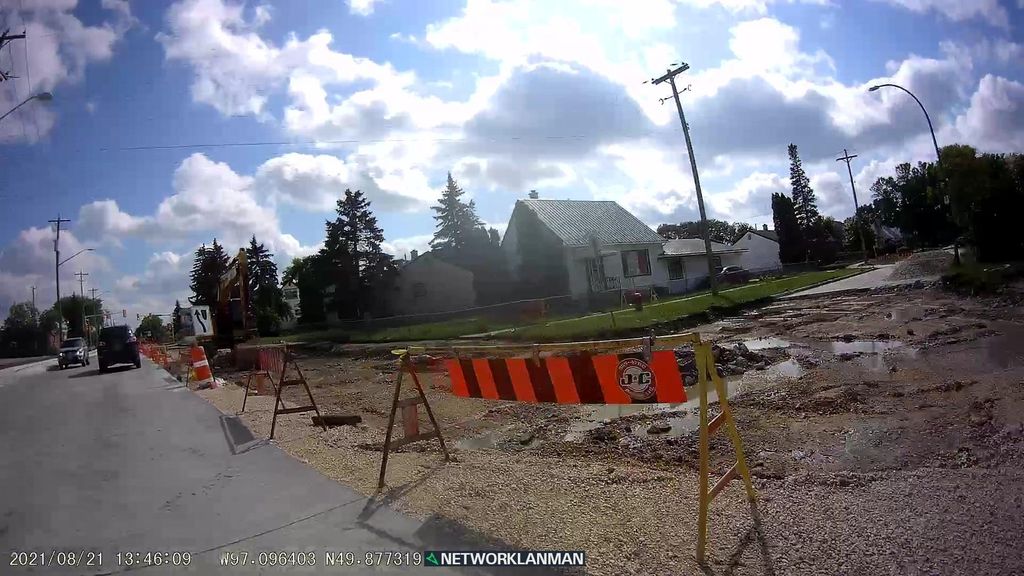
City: winnipeg